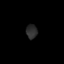
Tissue: skin
Cell type: Epithelial cells
Senescence score: 0.2719
Nuclear area (px): 154
Mean DAPI intensity: 43.896